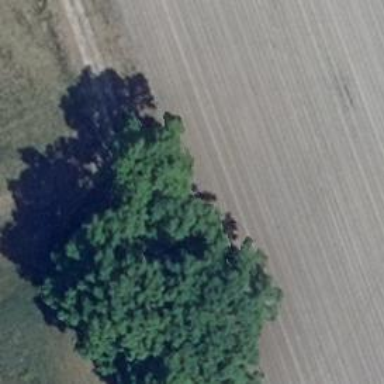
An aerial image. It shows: Row of deciduous broadleaved trees.